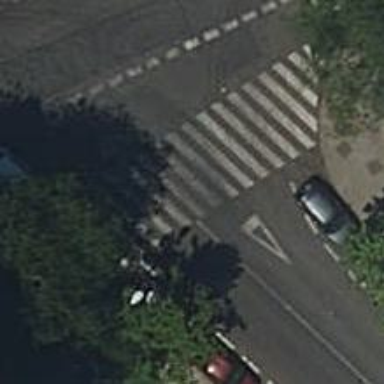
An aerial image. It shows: Uncontrolled footway crossing with markings.